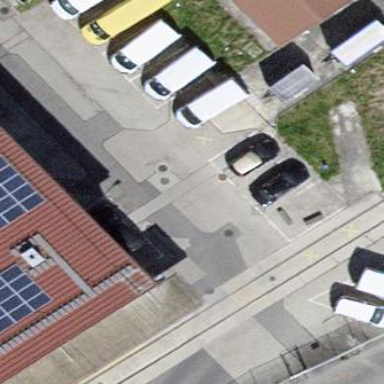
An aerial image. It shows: Parking area.